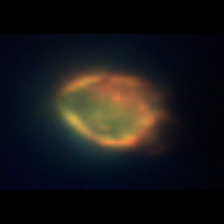
Taxon: Ciliates
Group: Other